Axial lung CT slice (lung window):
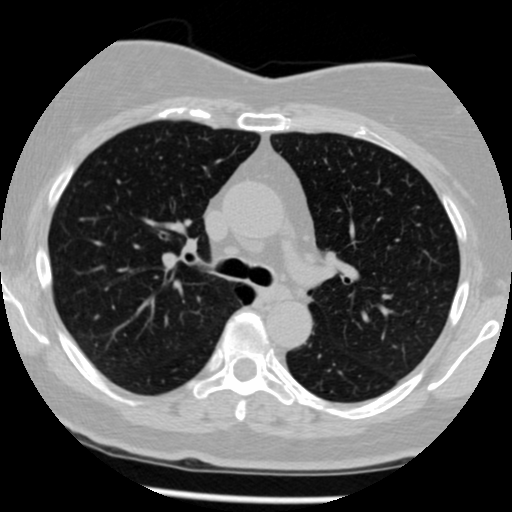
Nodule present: no